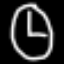
Label: clock